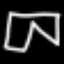
Label: pants